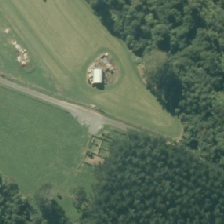
Land cover: high_producing_grassland